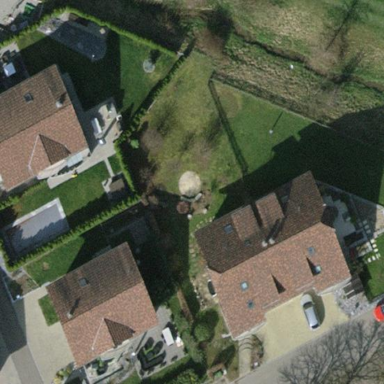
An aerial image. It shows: Semi-detached house.